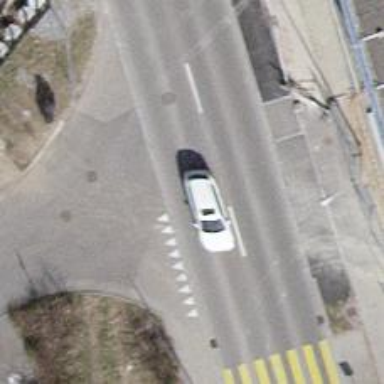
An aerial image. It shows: Road with traffic signals.